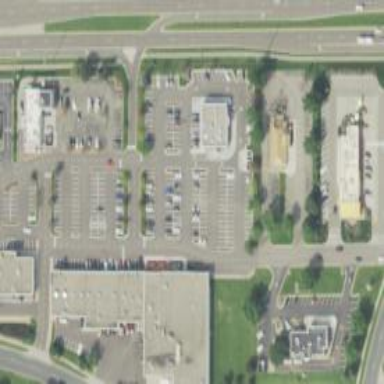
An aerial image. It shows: Retail area.